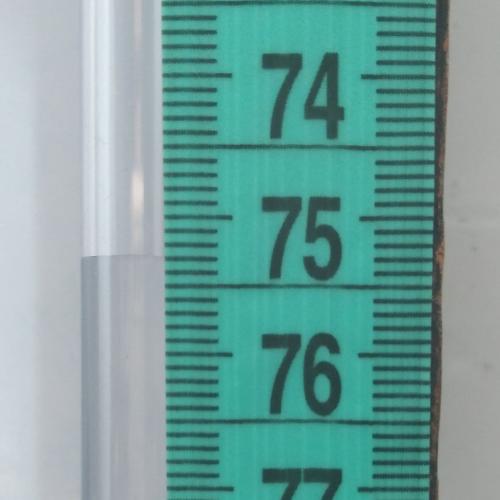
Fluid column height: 75.3 cm